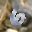
Label: 6